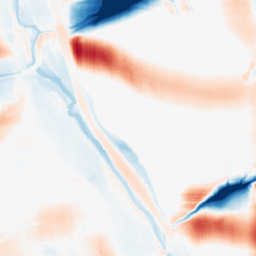
Category: morphological
Decomposition family: morphological_square
Decomposition parameters: operation: average
size: 50
Upsampling method: quartic
Upsampling parameters: scale: 4
Upsampling scale: 4